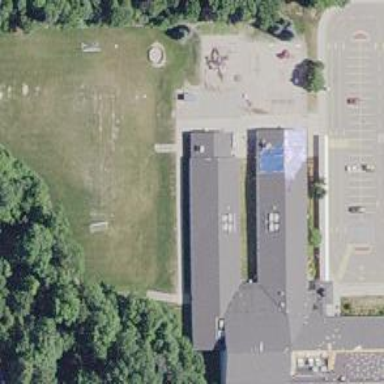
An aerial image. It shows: School.